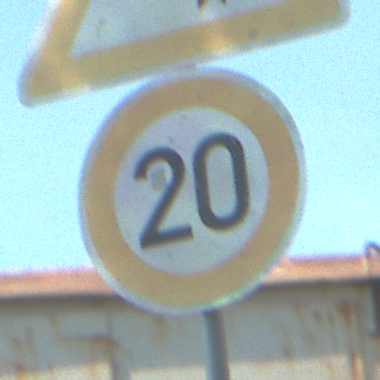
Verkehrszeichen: Geschwindigkeit20
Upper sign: DoppelkurveZunaechstLinks
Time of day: MorningAfternoon
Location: Outdoor (Suburban)
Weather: Clear
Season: NotSpecified
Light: Natural